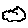
Label: cloud